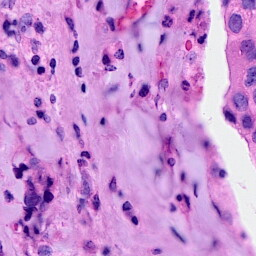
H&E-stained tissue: Breast